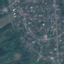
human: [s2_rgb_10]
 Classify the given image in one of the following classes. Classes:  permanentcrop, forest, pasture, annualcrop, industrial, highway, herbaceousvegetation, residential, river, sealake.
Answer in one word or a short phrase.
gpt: Residential